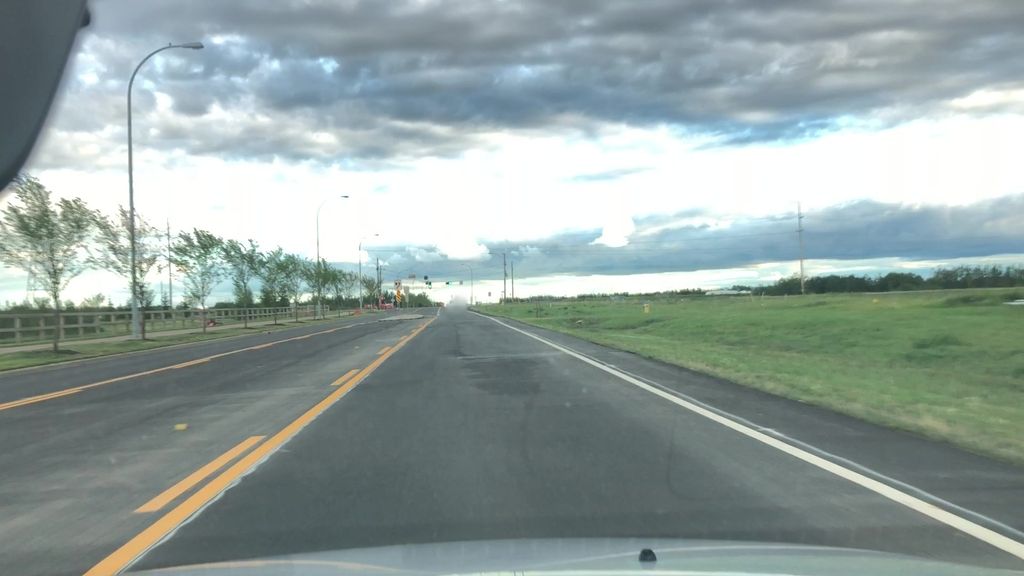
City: edmonton